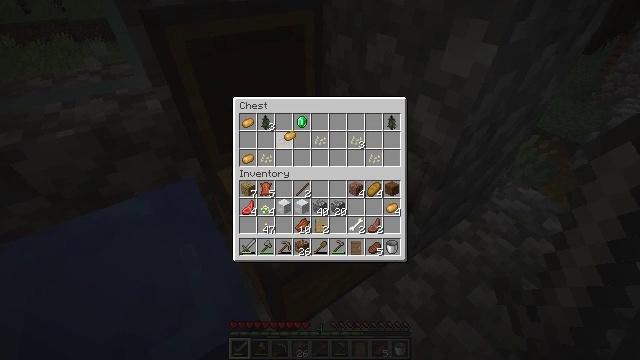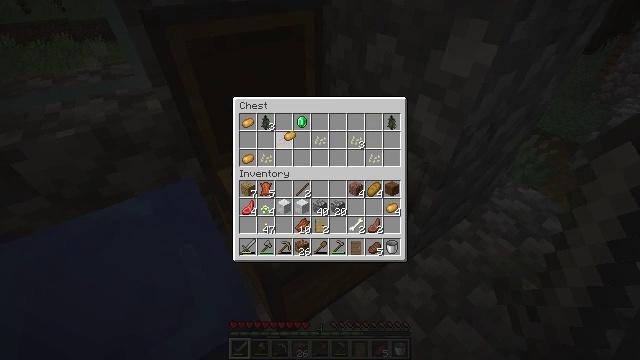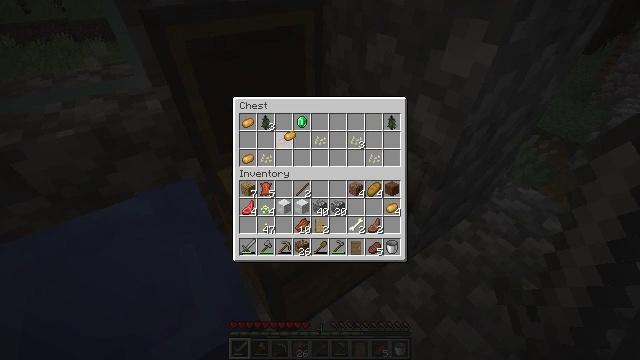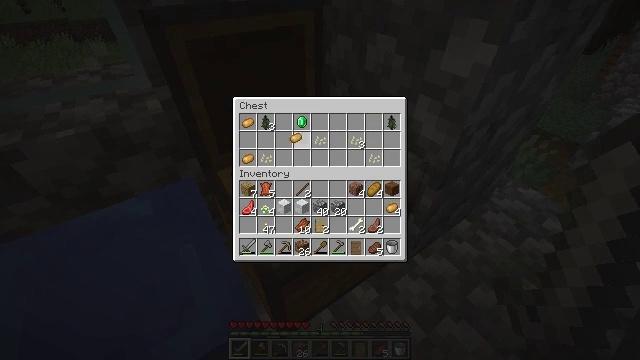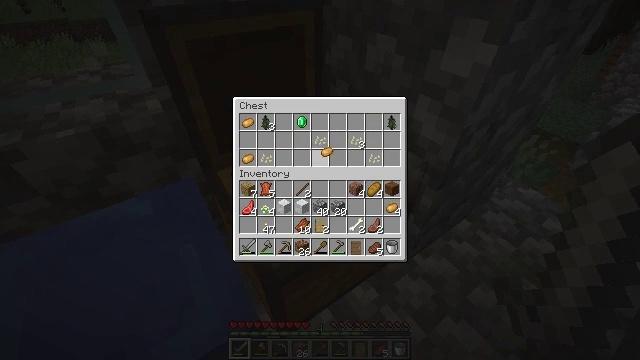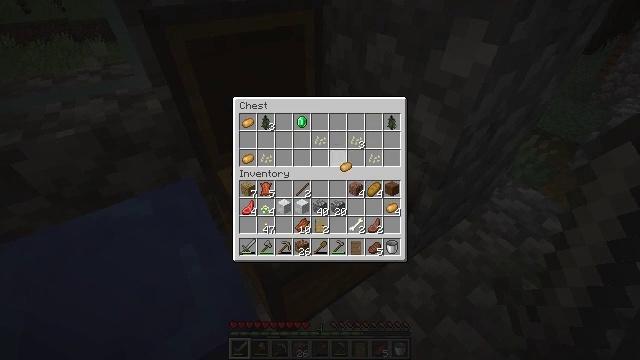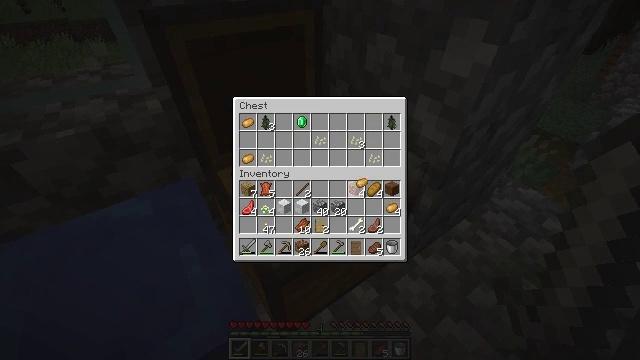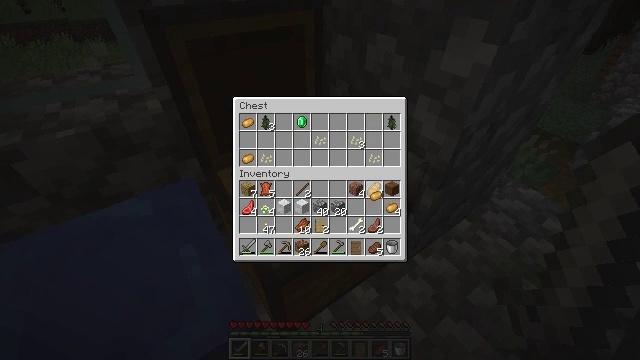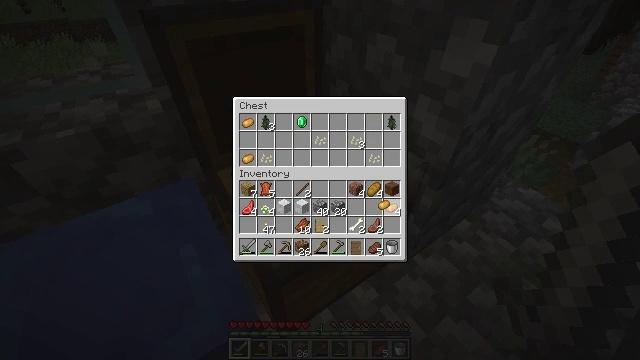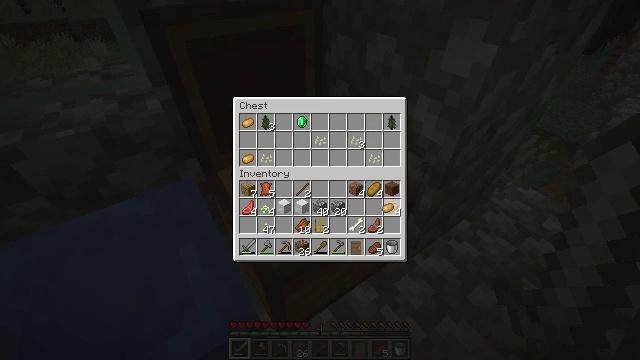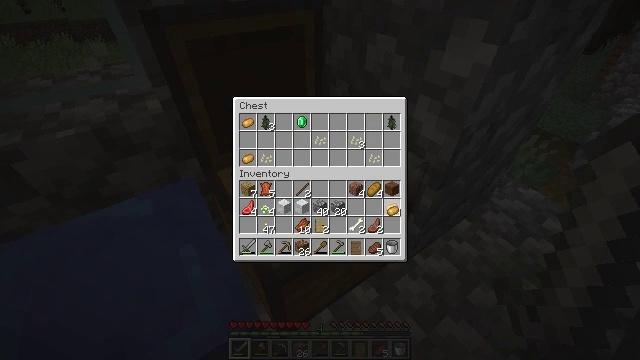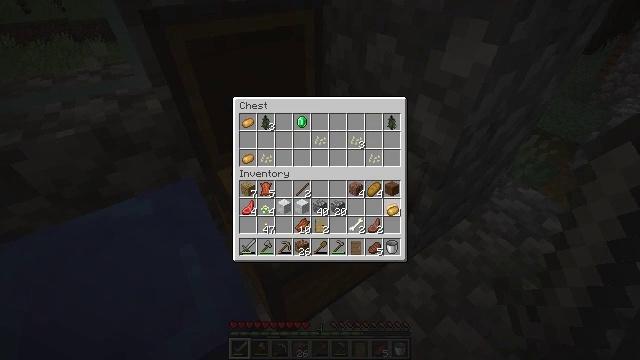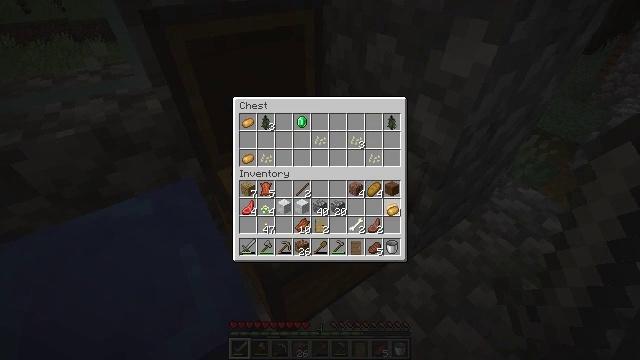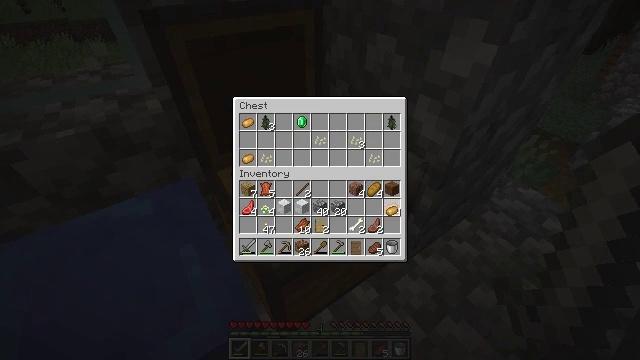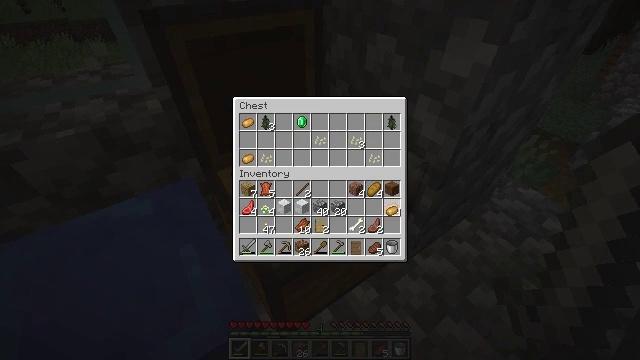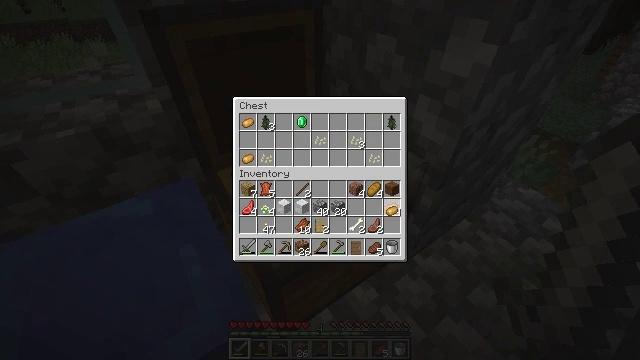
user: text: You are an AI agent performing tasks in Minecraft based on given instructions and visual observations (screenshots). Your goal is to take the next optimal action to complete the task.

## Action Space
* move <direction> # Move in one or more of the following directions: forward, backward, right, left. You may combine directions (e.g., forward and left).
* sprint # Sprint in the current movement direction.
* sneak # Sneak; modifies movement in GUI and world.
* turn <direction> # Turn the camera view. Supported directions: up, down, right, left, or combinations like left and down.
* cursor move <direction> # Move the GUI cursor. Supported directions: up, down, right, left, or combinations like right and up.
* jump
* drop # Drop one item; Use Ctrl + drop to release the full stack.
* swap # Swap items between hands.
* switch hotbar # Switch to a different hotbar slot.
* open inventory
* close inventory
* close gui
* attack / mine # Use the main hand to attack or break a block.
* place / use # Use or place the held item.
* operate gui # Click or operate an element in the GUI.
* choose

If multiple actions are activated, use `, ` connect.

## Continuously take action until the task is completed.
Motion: motion action
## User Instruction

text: Break the spruce door to remove it.
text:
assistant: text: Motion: operate gui
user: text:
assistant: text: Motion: operate gui
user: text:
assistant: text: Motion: no_op
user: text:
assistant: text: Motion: cursor move right and down
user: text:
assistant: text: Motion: cursor move right and down
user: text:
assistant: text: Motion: cursor move right and down
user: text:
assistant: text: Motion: cursor move right and down
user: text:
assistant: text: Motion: cursor move right and down
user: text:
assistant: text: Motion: no_op
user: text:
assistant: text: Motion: no_op
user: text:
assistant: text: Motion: no_op
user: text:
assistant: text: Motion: no_op
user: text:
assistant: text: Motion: no_op
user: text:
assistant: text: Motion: operate gui
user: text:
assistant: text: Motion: operate gui
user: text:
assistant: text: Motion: operate gui
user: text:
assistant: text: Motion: cursor move left
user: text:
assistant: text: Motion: cursor move left and up
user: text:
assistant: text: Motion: cursor move left and up
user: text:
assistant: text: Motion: cursor move left and up
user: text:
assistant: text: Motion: cursor move left and up
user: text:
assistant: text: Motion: cursor move left
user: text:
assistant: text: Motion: no_op
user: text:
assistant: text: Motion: cursor move left
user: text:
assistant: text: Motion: no_op
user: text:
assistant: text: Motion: no_op
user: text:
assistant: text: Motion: no_op
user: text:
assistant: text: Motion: no_op
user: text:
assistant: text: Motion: no_op
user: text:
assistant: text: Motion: operate gui